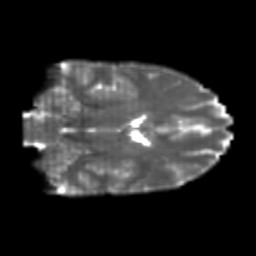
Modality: T2w
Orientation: coronal
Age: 25
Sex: male
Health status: healthy
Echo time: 0.074 s